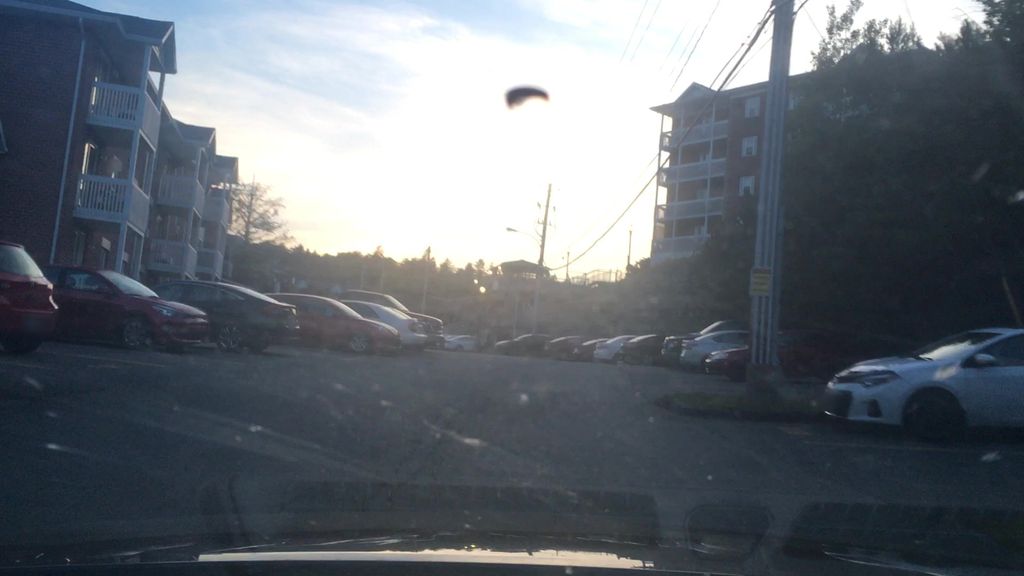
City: halifax